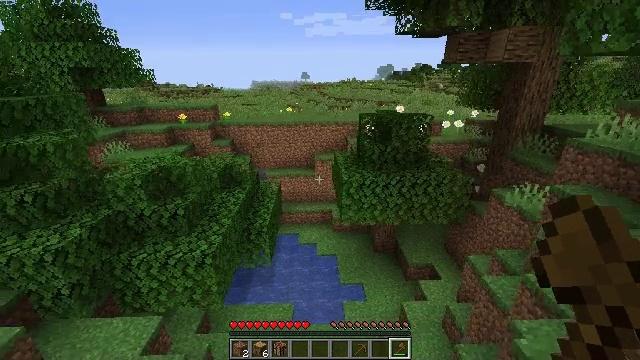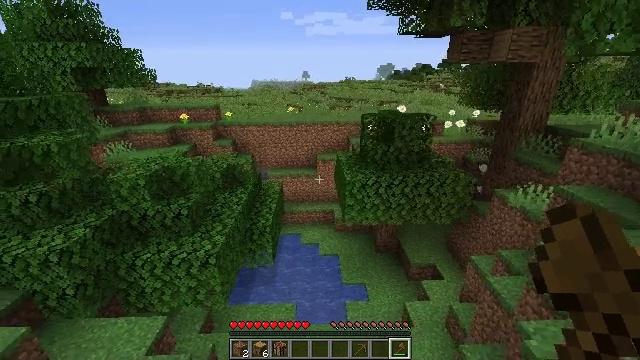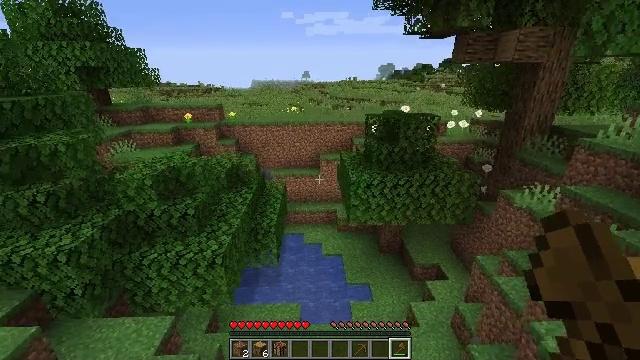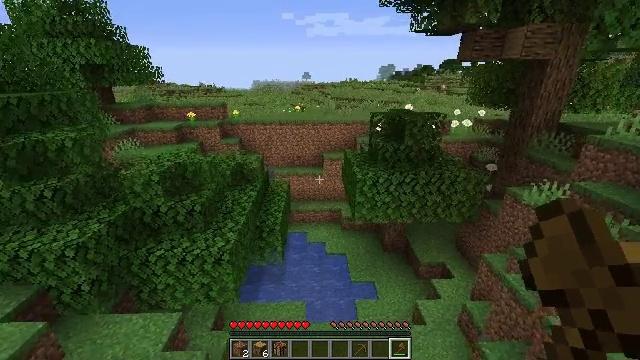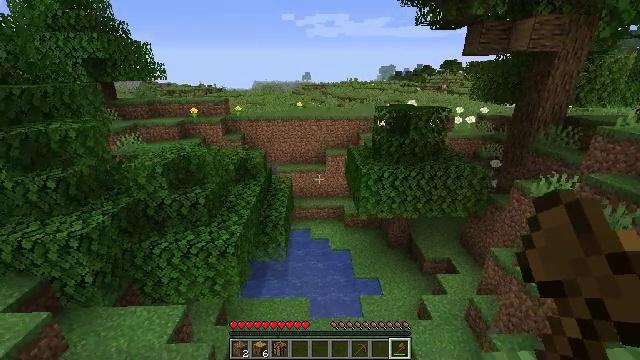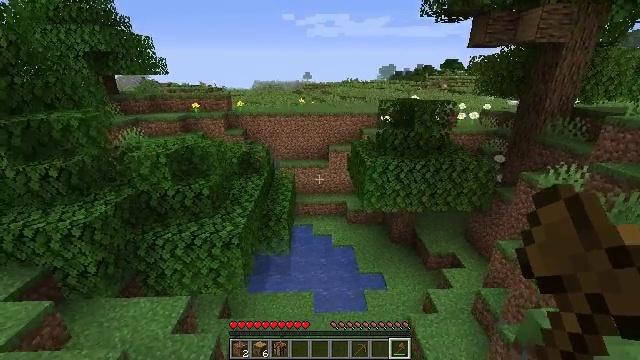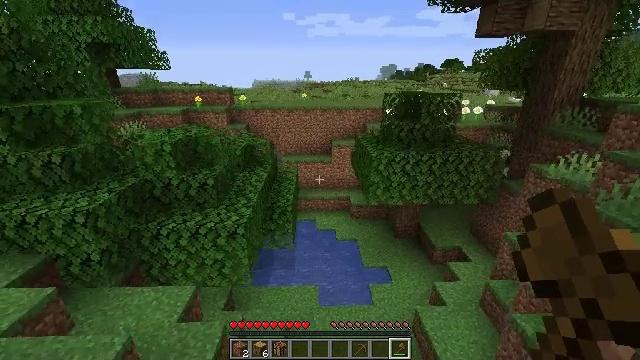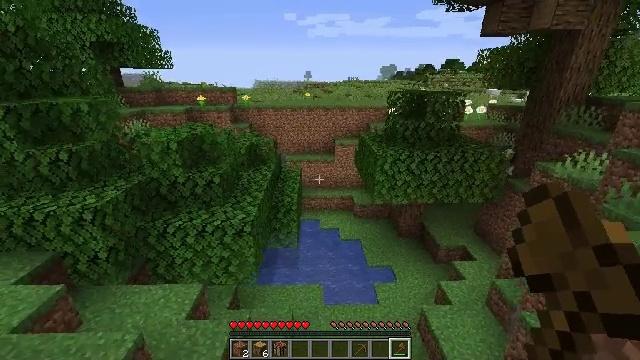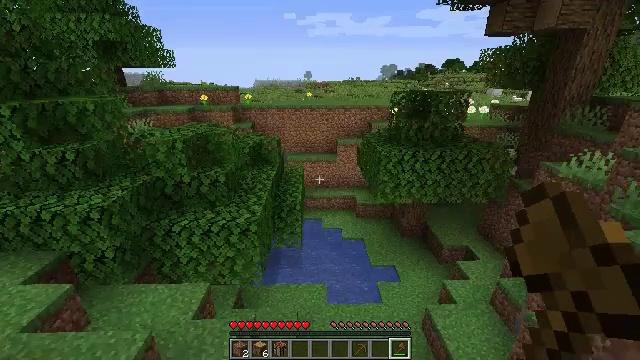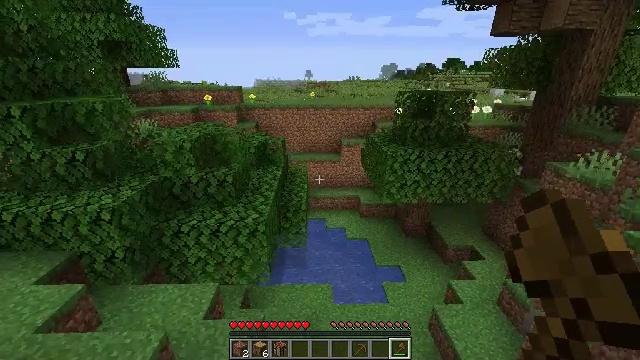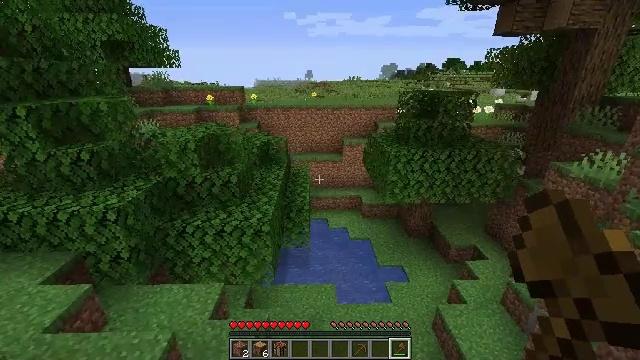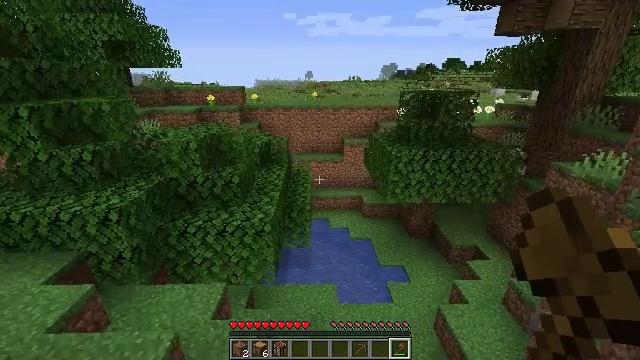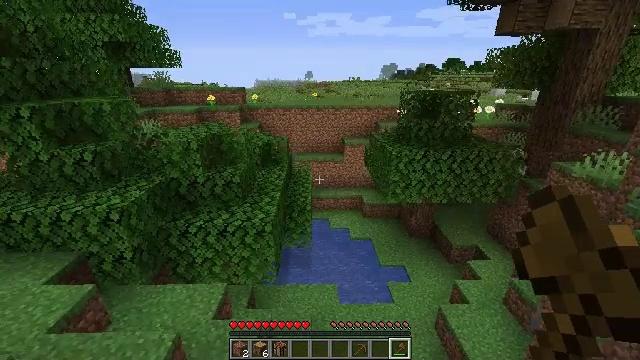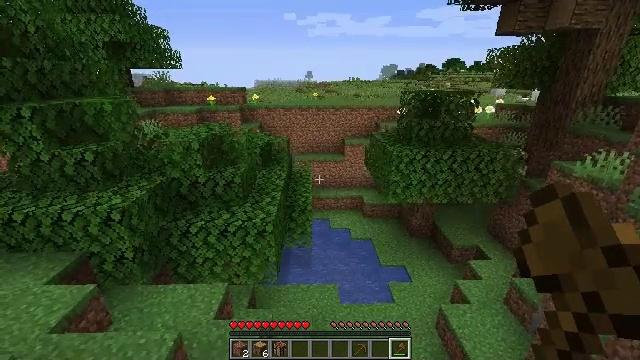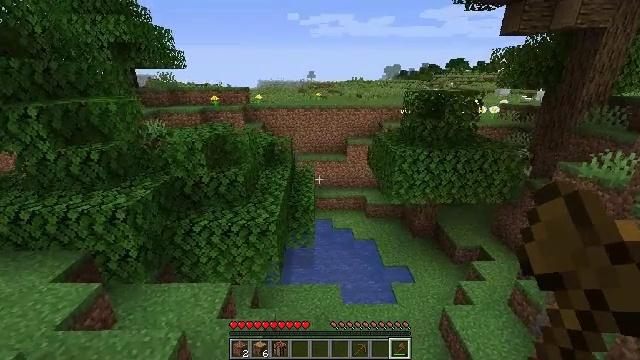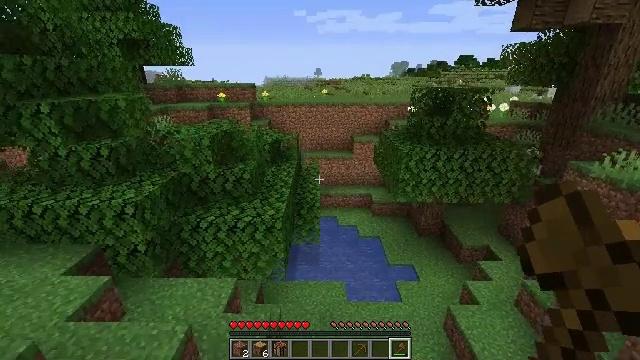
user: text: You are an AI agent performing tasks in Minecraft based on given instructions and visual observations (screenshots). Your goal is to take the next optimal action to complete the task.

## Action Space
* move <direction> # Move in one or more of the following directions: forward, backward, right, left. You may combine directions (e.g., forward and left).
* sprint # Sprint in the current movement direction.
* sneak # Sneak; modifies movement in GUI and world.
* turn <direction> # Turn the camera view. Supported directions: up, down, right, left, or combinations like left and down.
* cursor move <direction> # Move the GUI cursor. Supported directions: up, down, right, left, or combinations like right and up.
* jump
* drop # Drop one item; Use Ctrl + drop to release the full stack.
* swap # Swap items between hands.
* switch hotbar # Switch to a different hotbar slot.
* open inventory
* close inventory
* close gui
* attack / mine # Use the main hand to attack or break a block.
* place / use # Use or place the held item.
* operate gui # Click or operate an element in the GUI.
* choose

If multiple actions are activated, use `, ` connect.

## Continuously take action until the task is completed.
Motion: motion action
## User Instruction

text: Break the grass path to collect materials.
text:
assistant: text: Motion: move left
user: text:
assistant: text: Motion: move left
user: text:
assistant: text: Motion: move left
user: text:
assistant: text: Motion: move left
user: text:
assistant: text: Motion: move left
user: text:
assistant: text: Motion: move left
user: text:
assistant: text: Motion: move left
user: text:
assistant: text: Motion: move left
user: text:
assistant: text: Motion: no_op
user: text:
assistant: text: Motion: no_op
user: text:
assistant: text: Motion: no_op
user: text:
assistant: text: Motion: no_op
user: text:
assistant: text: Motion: no_op
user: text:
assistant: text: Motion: no_op
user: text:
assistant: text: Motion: turn left
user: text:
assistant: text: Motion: turn left and down
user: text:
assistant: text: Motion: turn left and up
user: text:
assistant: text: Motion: turn left and up
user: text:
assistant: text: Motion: no_op
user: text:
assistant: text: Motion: turn left
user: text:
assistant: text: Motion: turn left
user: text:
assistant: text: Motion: turn left
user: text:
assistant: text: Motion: turn left
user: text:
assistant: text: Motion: turn left
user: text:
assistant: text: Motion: no_op
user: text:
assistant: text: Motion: no_op
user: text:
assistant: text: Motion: no_op
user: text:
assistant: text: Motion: no_op
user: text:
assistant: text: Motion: no_op
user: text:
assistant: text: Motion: no_op